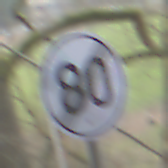
Verkehrszeichen: EndeGeschwindigkeit80
Umgebung: Outdoor, Nature
Tageszeit: MorningAfternoon
Wetter: PartlyCloudy
Licht: Natural
Jahreszeit: NotSpecified
Kontrast: LowContrast